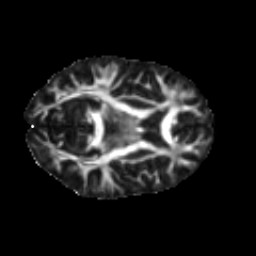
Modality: FA
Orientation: axial
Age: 18
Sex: male
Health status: ill
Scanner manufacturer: ge
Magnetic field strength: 3 T
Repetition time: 6.758 s
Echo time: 0.0791 s